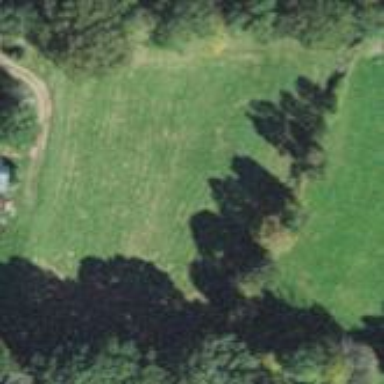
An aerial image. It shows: Agricultural meadow.